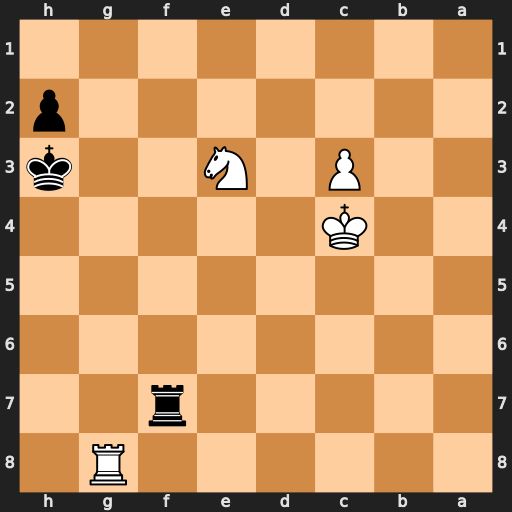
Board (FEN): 6R1/5r2/8/8/2K5/2P1N2k/7p/8
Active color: b
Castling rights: -
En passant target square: -
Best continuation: Rf4+ Kd3 h1=Q Rh8+ Rh4 Rxh4+ Kxh4